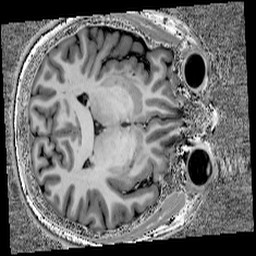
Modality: T1w
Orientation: axial
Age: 33
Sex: female
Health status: healthy
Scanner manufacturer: siemens
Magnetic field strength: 7 T
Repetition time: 4.3 s
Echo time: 0.00227 s